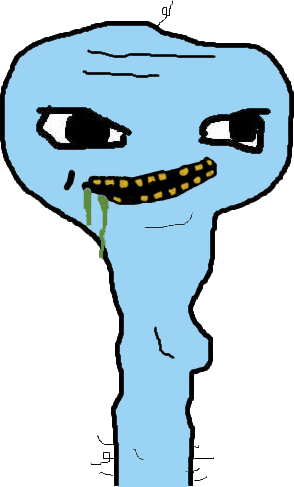
Label: 5_Brainlet